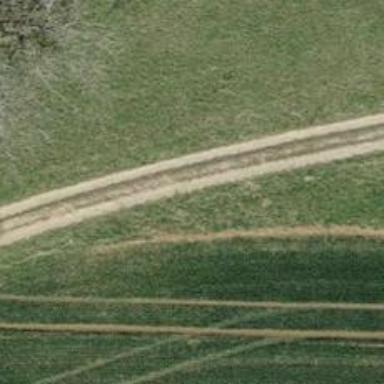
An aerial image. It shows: Track with grade 3 surface.